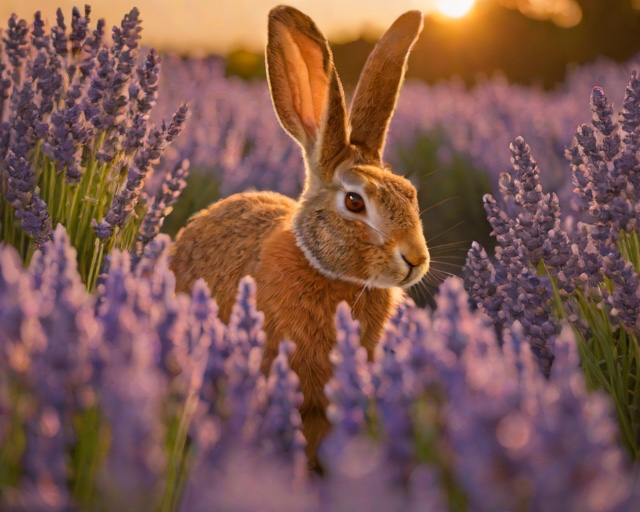
Category: Pets